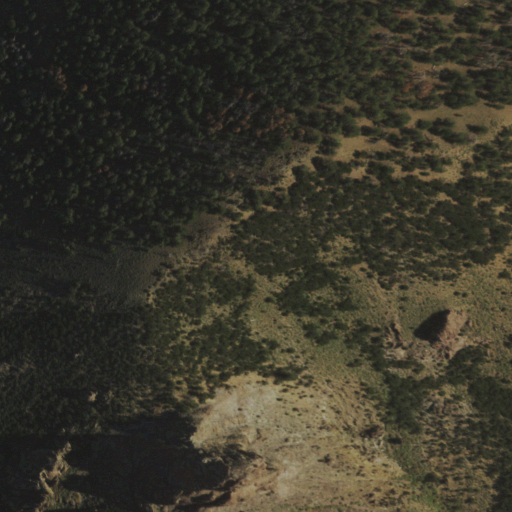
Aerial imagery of mountain in Nevada named Stairstep Mountain containing evergreen forest and shrub